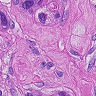
Metastatic tissue present: yes